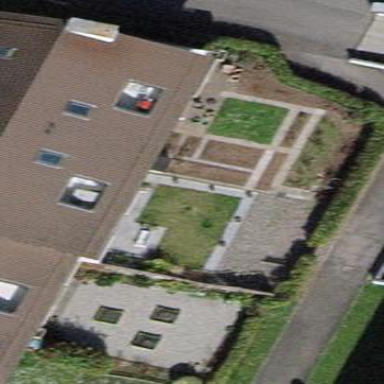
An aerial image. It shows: Garden that is leisure land.